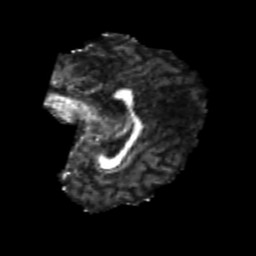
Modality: FA
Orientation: sagittal
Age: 20
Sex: female
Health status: healthy
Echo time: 0.074 s